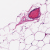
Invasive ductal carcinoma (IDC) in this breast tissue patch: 0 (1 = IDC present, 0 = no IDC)